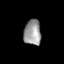
Tissue: lung
Cell type: Others
Senescence score: 0.1886
Nuclear area (px): 427
Mean DAPI intensity: 152.871